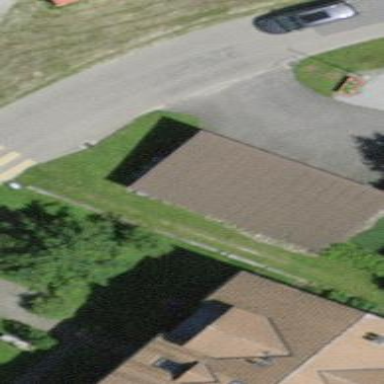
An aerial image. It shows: Carport structure.